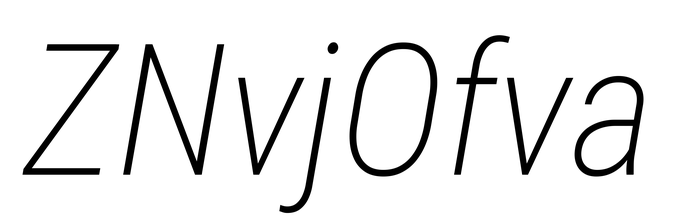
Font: Roboto-Italic_Condensed_ExtraLight_Italic